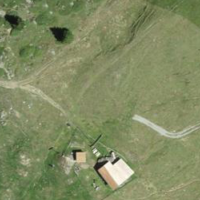
EUNIS habitat code: 26
Species observed at this site:
Marmota marmota
Nucifraga caryocatactes
Geum montanum
Dactylorhiza sambucina